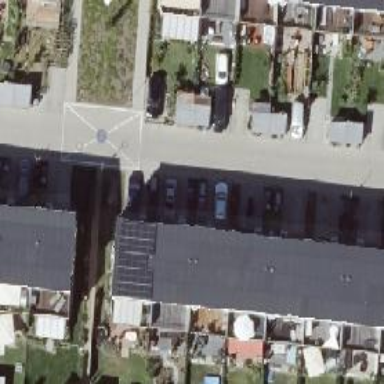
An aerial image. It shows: Living street.